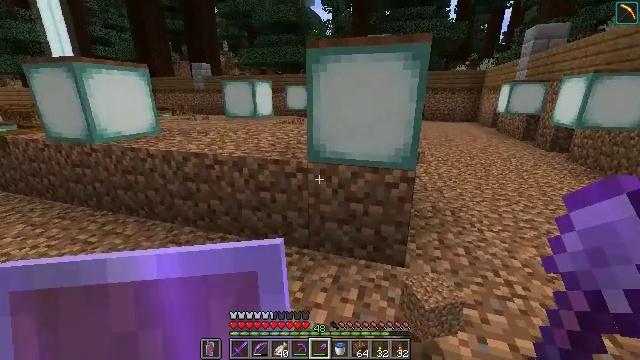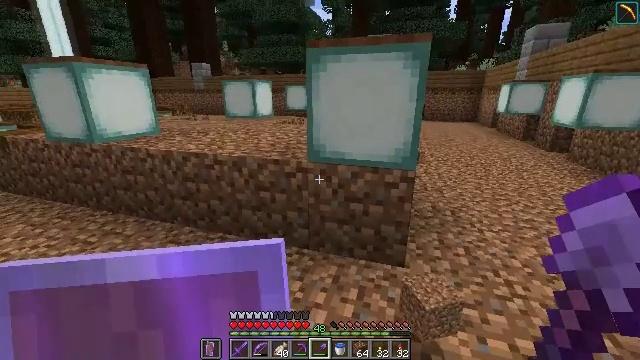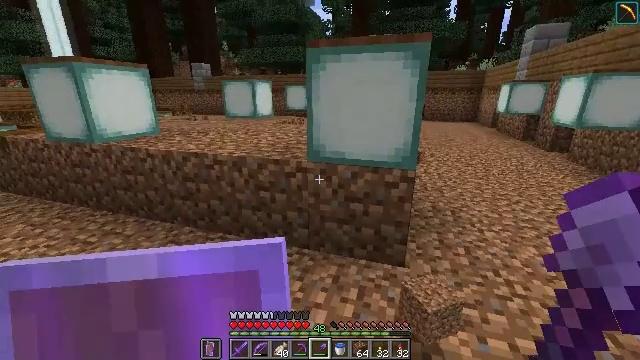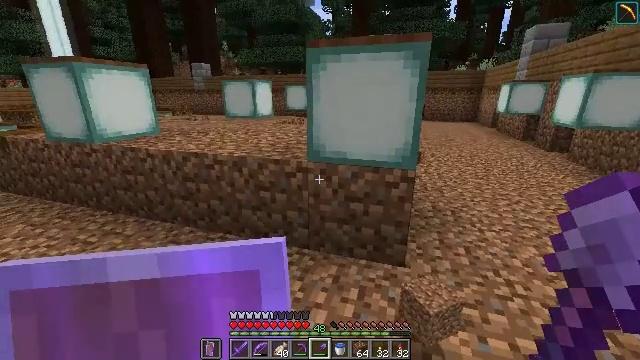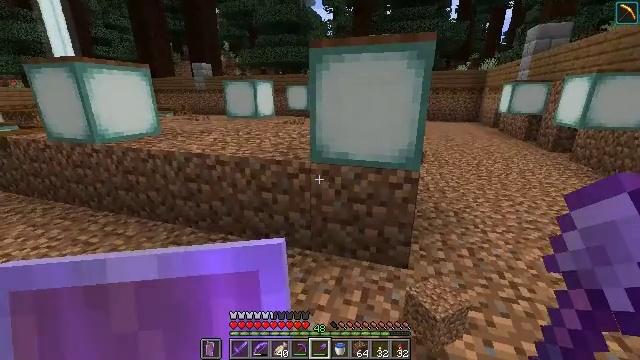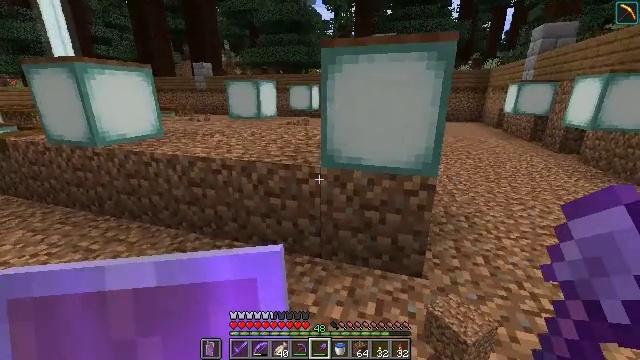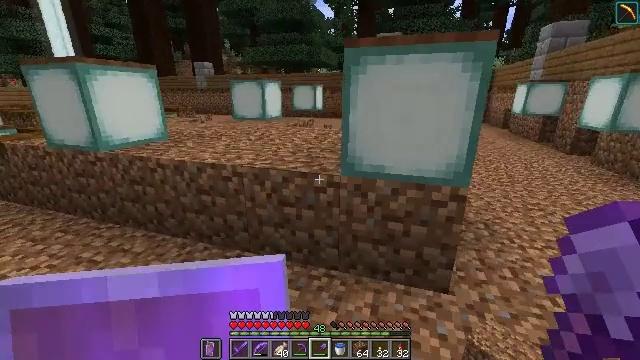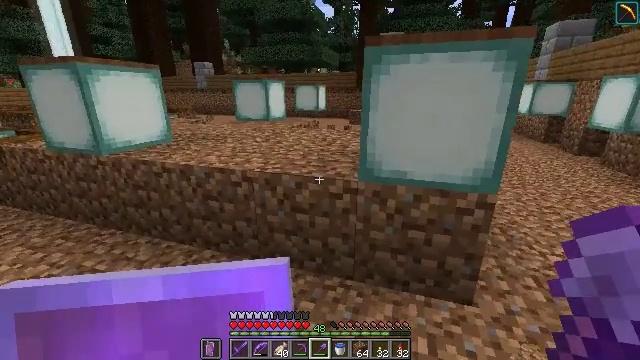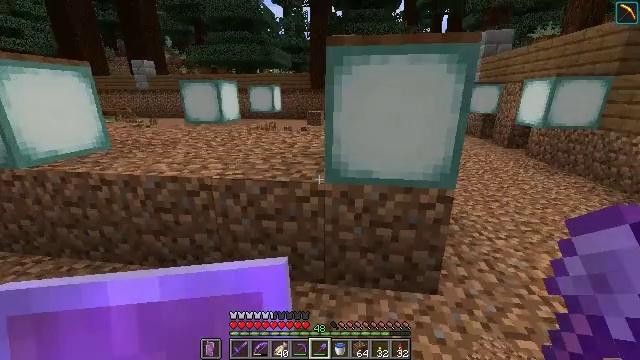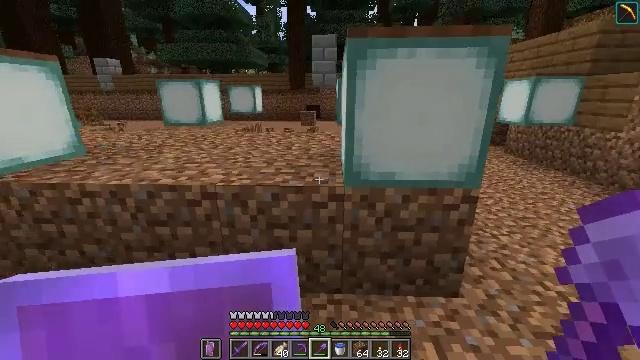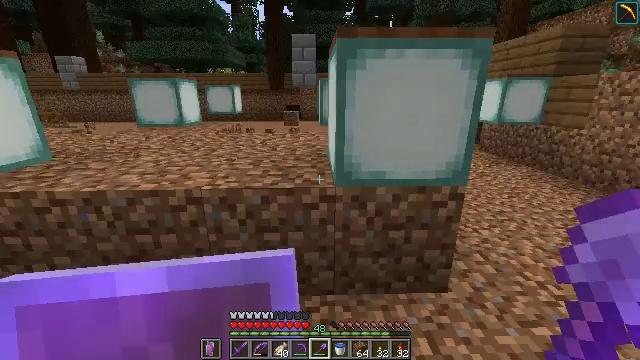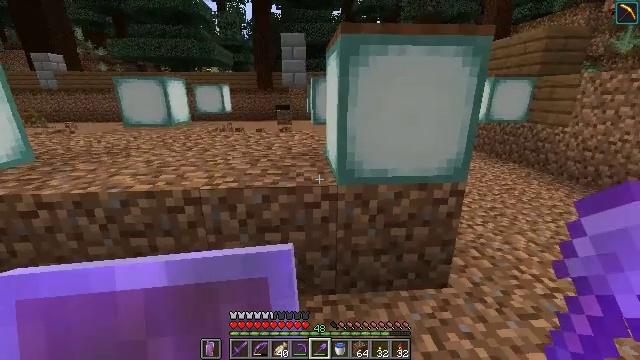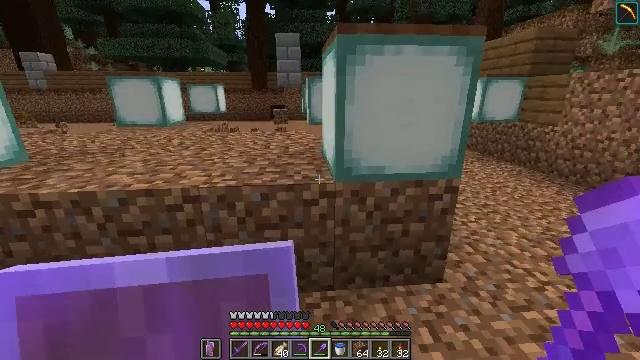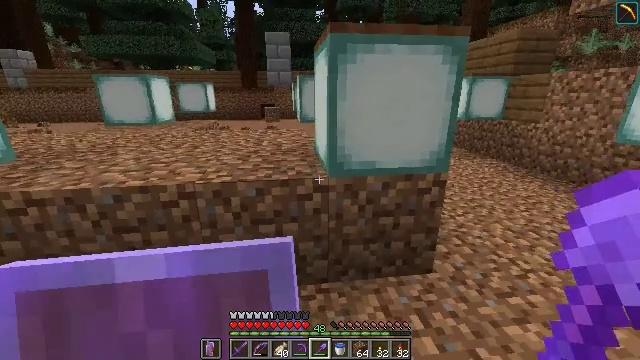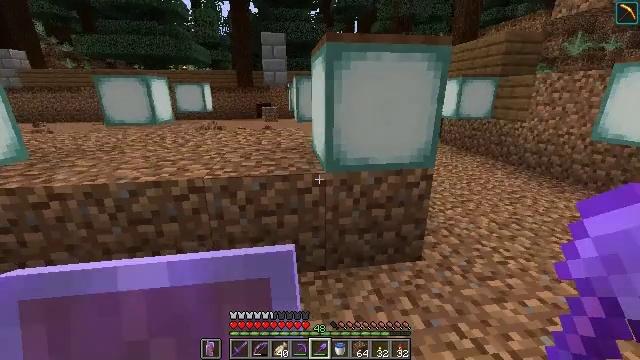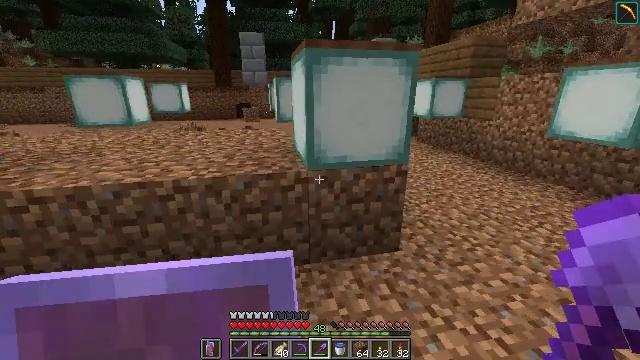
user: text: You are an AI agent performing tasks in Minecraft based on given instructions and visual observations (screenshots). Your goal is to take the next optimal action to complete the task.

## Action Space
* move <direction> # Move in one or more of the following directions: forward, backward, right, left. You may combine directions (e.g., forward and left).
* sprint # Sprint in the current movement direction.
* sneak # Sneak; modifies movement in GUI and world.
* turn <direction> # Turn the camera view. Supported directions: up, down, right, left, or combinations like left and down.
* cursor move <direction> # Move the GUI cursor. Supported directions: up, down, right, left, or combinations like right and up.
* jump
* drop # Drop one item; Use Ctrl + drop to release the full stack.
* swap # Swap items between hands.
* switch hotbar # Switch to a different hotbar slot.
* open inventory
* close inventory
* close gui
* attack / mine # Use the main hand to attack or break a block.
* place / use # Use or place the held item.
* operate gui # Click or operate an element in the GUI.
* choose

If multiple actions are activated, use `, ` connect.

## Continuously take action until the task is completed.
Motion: motion action
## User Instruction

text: Break the dirt block.
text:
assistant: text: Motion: no_op
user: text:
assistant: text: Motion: no_op
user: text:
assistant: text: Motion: no_op
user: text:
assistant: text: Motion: move forward and move left
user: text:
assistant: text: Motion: move forward and move left
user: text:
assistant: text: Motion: move forward and move left
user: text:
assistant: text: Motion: move forward and move left
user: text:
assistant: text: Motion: move forward and move left, turn right
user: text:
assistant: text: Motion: move left, turn right
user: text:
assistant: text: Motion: turn right
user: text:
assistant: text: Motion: turn right
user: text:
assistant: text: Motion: move back, turn right
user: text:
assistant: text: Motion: move back, turn right
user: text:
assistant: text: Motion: move back, turn right
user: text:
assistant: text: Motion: move back, turn right
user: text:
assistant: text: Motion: move back, turn right
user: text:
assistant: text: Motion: move back, turn right
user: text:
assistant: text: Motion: turn right
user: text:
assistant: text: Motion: no_op
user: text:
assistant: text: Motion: no_op
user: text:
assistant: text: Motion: no_op
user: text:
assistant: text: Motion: no_op
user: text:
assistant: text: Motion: turn left, attack / mine
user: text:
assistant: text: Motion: turn left and up, attack / mine
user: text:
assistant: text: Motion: turn left and up, attack / mine
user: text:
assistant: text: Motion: turn left, attack / mine
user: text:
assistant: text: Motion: turn left, attack / mine
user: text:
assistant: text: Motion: move forward, turn left, attack / mine
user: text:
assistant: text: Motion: move forward, turn left, attack / mine
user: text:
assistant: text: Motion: move forward, turn left, attack / mine